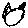
Label: cat